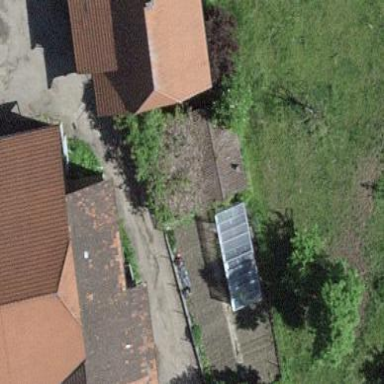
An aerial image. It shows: Shed.